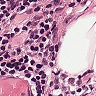
Metastatic tissue present: no